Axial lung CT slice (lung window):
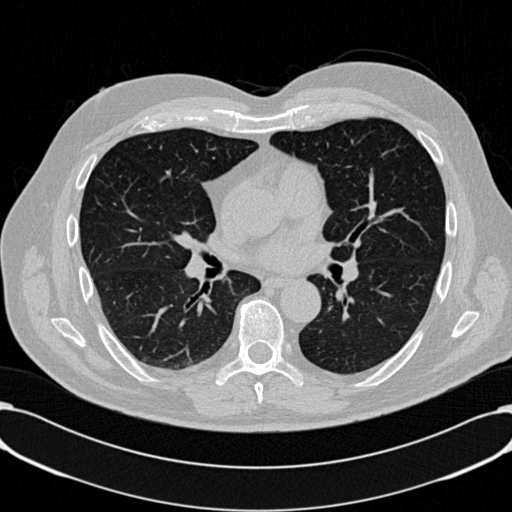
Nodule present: no